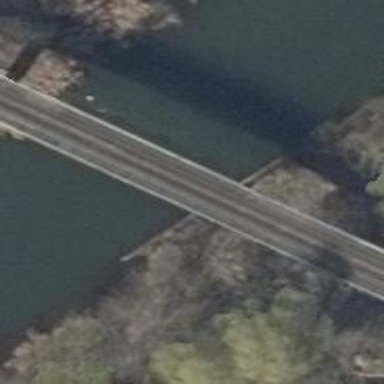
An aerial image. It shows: There is bridge in the image.